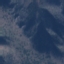
Land use / land cover: HerbaceousVegetation